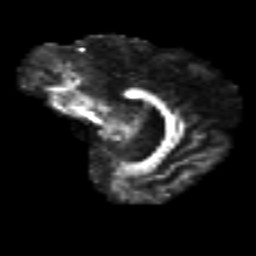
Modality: FA
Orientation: sagittal
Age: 29
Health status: ill
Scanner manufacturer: philips
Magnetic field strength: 3 T
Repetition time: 9 s
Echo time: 0.127 s